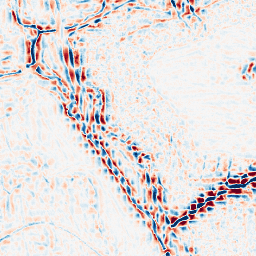
Category: wavelet
Decomposition family: wavelet_reverse_biorthogonal
Decomposition parameters: wavelet: rbio5.5
level: 3
Upsampling method: sinc_hamming
Upsampling parameters: scale: 8
kernel_size: 16
Upsampling scale: 8